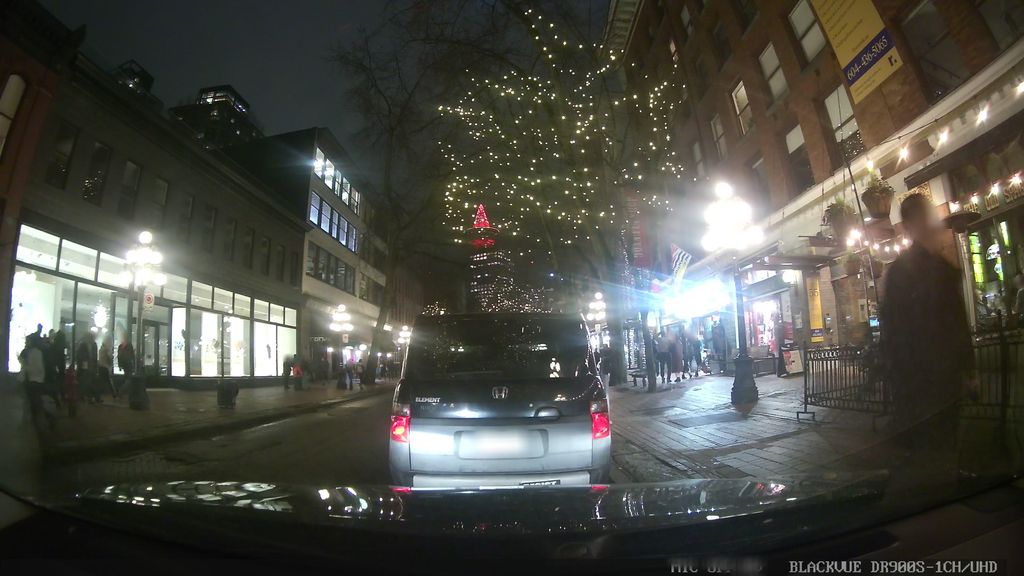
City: vancouver